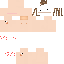
A female human skin with pale skin, wearing brown long hair dressed in a blue hoodie and black pants, featuring a closed mouth.